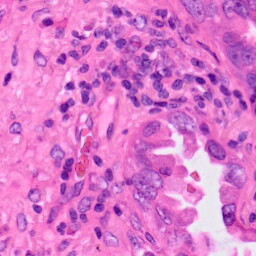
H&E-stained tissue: Lung